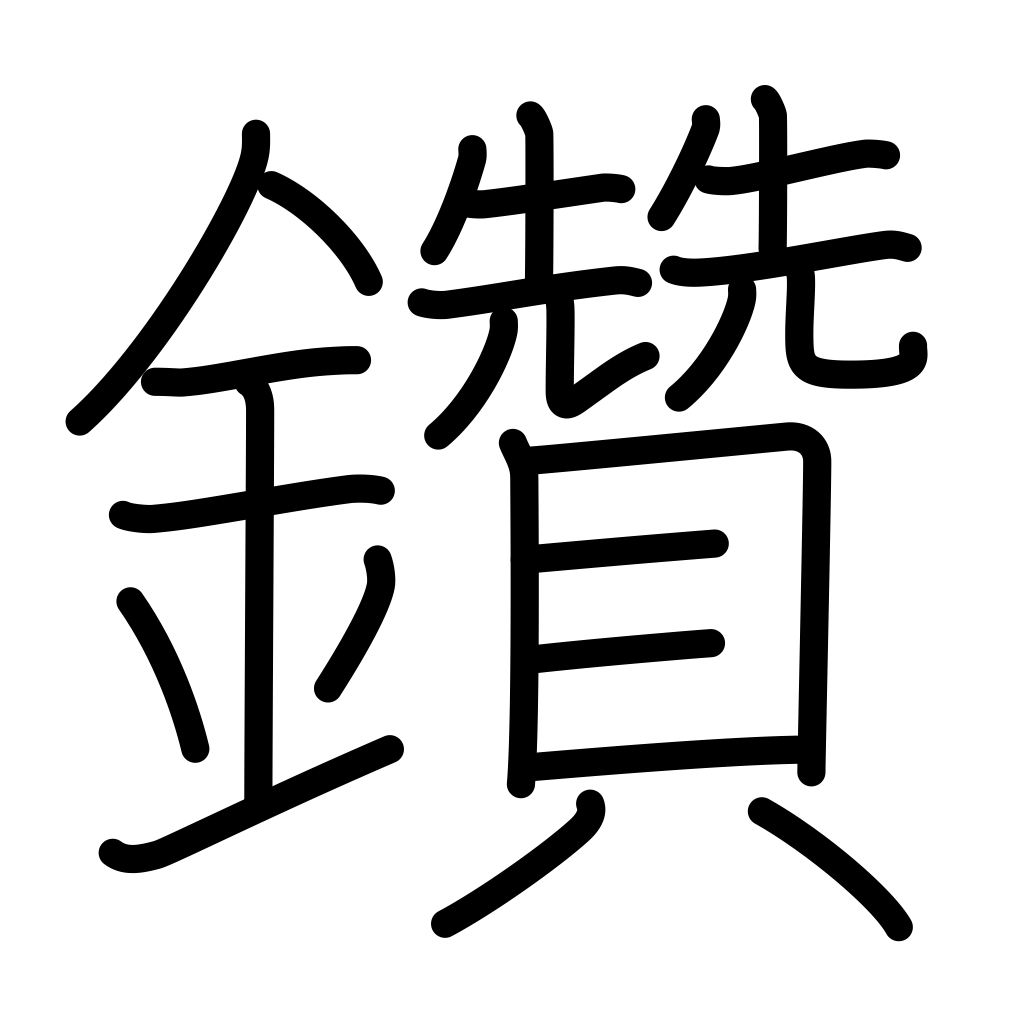
Meaning: make fire by rubbing sticks